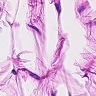
Metastatic tissue present: no